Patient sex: M
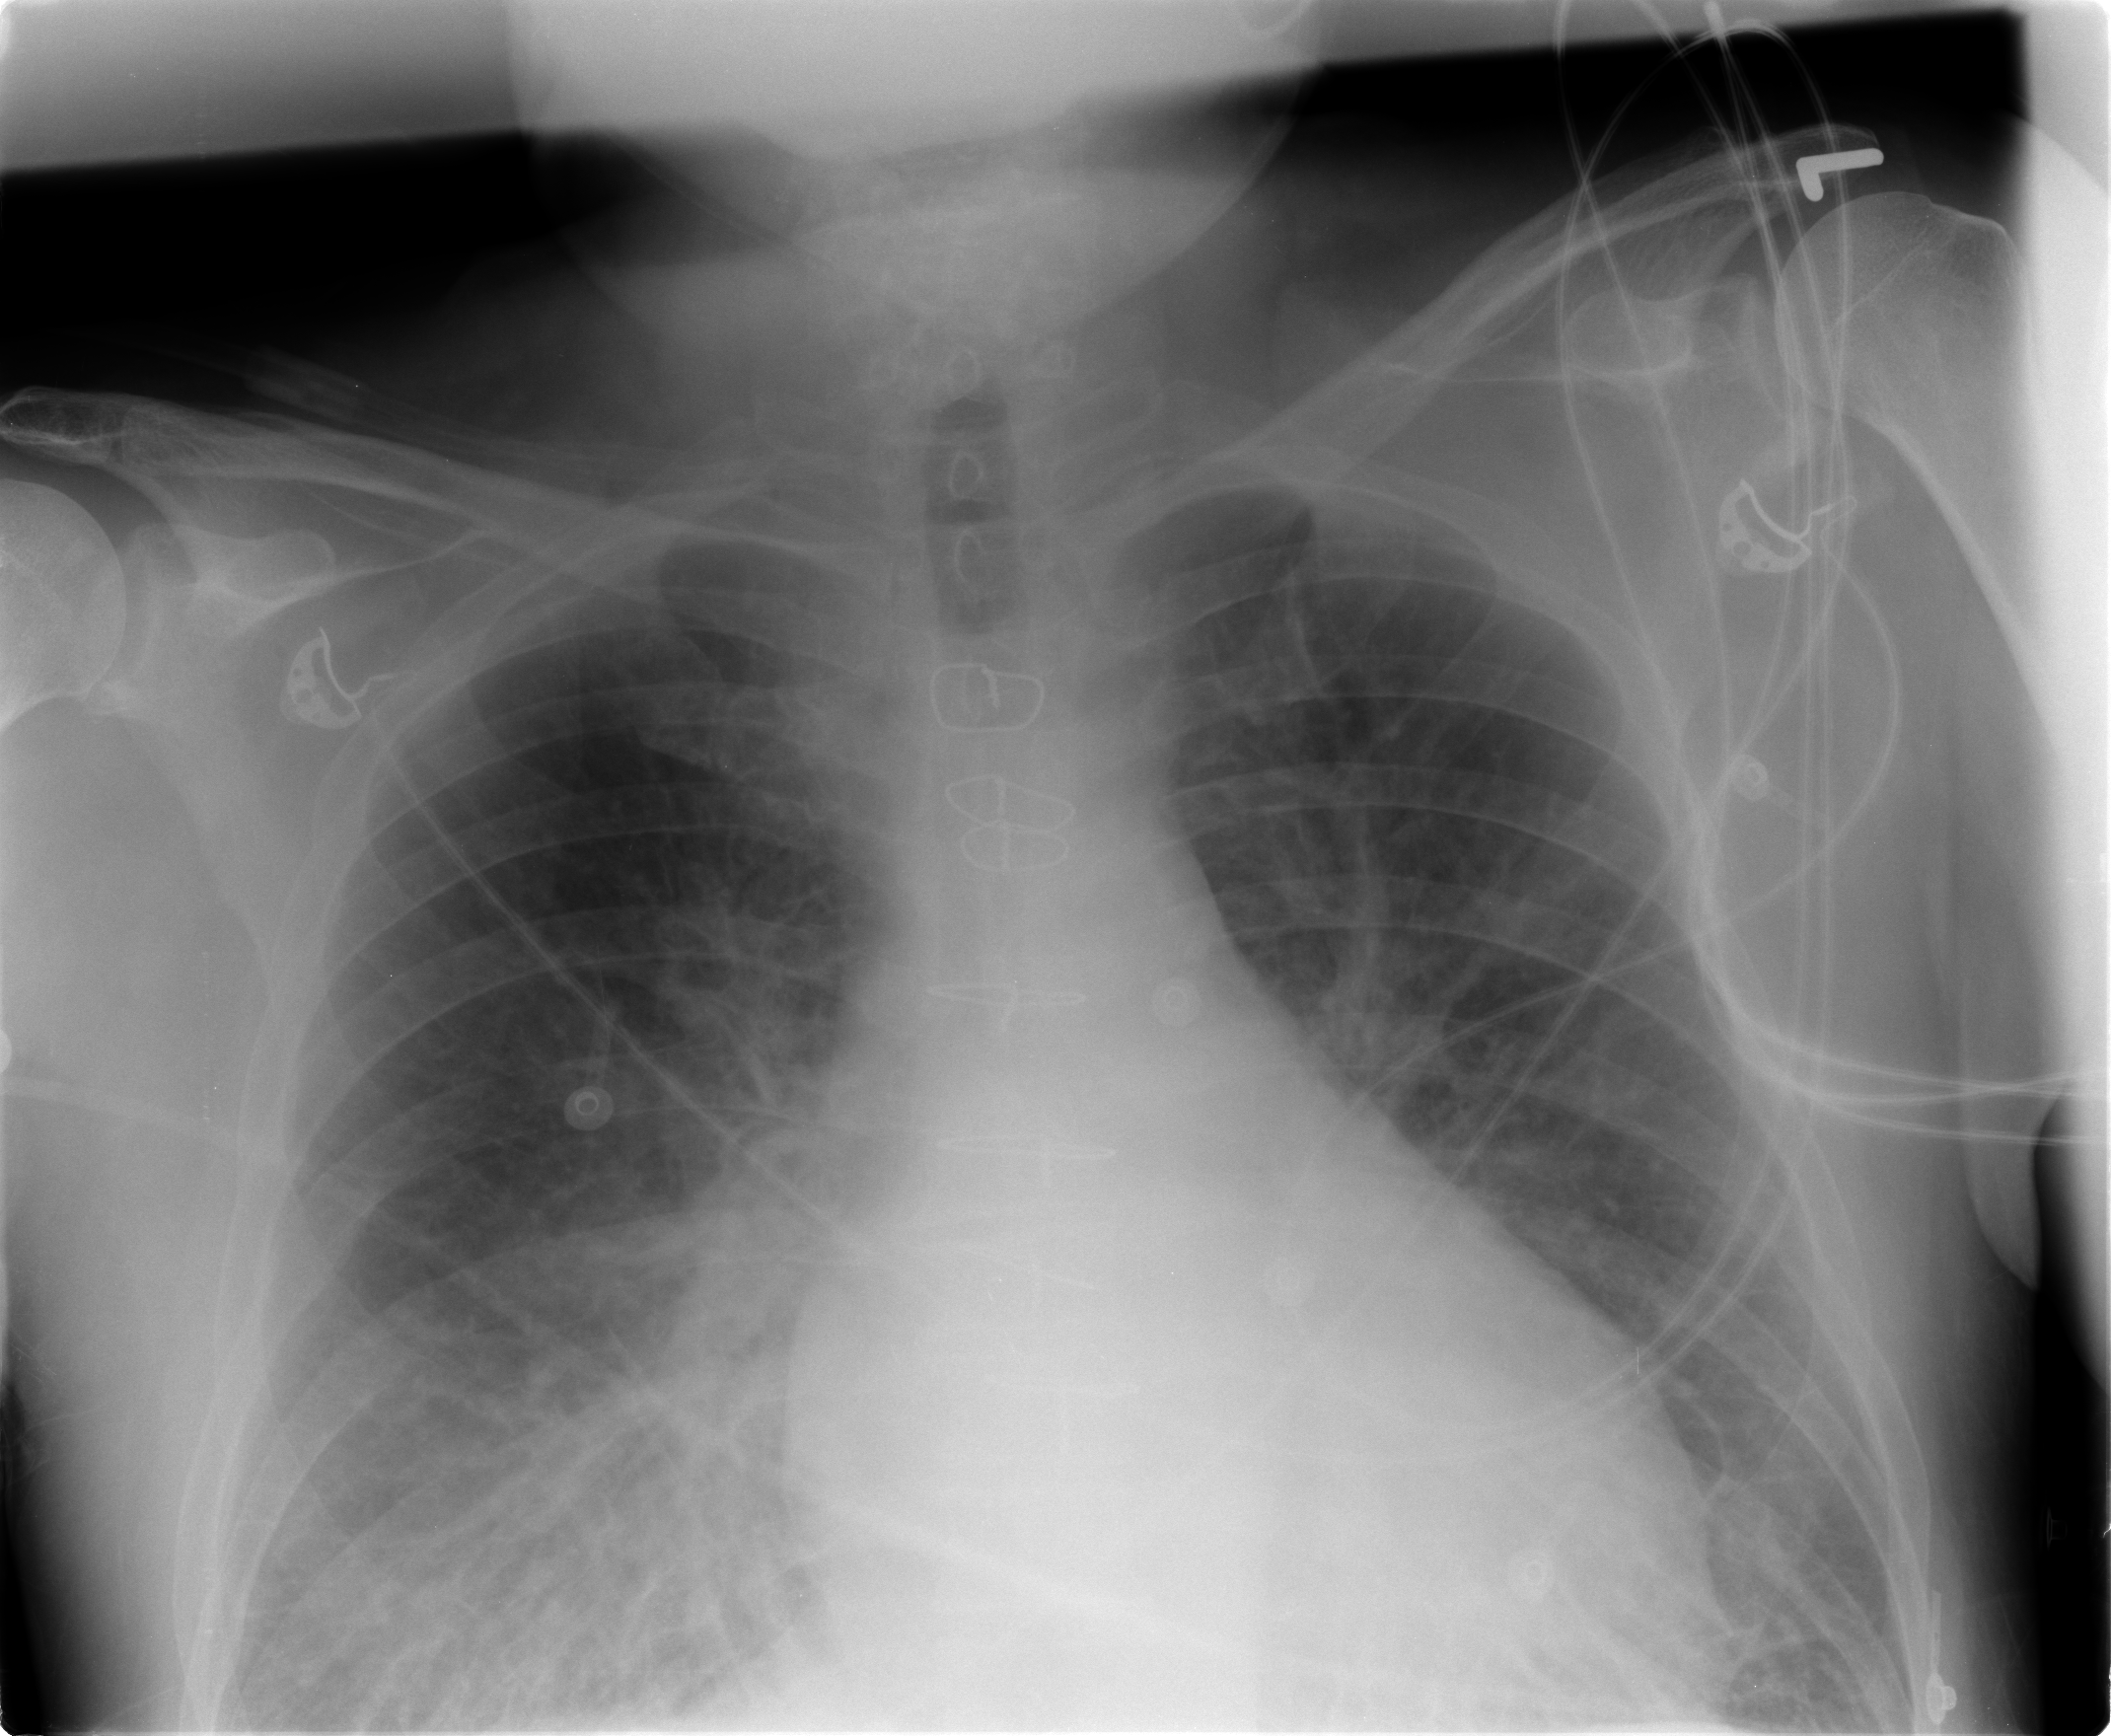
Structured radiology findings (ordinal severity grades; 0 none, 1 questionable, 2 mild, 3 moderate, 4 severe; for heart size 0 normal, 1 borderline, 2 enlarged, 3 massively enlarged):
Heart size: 1
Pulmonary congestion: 2
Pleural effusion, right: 1
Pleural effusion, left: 0
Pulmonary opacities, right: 1
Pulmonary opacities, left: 0
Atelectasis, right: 2
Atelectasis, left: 1